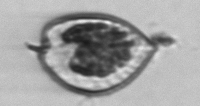
Label: Prorocentrum_micans